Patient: sex F, age 64
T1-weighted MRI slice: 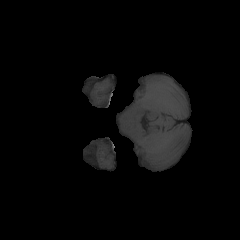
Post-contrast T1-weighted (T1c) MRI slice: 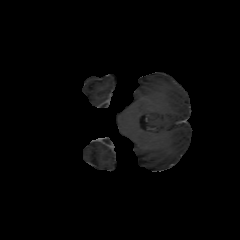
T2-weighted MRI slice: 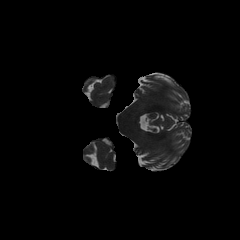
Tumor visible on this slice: no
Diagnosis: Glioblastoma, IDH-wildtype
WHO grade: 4